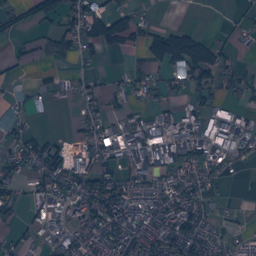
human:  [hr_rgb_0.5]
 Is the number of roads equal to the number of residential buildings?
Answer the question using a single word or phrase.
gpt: no

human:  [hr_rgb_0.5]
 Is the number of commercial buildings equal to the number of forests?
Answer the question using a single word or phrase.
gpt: no

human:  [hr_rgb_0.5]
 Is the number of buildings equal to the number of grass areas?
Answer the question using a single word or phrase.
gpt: no

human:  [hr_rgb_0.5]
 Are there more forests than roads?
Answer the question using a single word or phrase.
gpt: no

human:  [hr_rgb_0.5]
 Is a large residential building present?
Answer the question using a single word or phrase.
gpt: yes

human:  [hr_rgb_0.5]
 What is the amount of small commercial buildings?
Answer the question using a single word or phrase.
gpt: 104

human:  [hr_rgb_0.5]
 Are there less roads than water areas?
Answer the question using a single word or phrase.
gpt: no

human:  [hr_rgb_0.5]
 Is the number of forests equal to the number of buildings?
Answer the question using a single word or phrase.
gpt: no

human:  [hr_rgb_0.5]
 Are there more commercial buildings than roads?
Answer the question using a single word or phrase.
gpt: no

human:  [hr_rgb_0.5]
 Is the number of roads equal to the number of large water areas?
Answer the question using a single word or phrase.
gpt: no

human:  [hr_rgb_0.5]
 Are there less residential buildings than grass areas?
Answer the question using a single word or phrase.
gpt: no

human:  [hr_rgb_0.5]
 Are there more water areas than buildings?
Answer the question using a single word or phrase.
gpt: no

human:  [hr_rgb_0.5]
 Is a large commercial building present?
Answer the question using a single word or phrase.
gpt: yes

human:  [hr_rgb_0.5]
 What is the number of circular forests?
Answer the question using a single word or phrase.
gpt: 0

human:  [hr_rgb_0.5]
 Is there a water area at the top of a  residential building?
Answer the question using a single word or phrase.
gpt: yes

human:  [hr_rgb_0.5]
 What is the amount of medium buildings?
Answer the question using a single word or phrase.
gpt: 77

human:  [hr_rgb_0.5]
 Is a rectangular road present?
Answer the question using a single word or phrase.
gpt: no

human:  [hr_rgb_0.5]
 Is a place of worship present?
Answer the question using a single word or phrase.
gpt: yes

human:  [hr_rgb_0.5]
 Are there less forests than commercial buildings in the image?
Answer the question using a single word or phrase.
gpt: yes

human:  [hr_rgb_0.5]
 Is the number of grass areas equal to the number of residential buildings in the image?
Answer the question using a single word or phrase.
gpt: no

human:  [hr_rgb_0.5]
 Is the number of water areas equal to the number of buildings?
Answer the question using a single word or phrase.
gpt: no

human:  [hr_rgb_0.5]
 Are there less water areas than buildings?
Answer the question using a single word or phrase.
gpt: yes

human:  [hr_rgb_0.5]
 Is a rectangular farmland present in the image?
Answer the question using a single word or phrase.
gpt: yes

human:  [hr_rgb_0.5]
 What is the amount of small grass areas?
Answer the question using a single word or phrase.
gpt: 52

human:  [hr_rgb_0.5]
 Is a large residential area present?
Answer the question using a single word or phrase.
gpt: yes

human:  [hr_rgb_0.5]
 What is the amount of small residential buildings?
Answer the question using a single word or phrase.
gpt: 3043

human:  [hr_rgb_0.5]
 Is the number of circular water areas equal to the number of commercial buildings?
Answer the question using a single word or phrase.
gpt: no

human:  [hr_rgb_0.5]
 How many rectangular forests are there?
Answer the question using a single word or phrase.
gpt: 48

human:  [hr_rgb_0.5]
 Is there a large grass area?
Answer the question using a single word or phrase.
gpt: yes

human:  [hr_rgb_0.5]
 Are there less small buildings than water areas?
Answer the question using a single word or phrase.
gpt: no

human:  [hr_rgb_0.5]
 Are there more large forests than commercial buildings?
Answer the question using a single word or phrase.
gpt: no

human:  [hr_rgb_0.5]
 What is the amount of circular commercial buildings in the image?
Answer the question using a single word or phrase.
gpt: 0

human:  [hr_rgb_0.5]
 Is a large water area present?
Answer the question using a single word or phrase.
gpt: yes

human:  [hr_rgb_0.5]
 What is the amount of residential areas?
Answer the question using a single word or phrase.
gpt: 7

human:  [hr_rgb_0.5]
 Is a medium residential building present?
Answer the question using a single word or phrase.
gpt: yes

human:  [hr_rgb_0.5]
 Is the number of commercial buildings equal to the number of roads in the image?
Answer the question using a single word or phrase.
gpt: no